Question: The green dot in the picture is the starting point, and the blue dot is the end point. Each move can only go one square to the right or down. How many different simple paths are there?
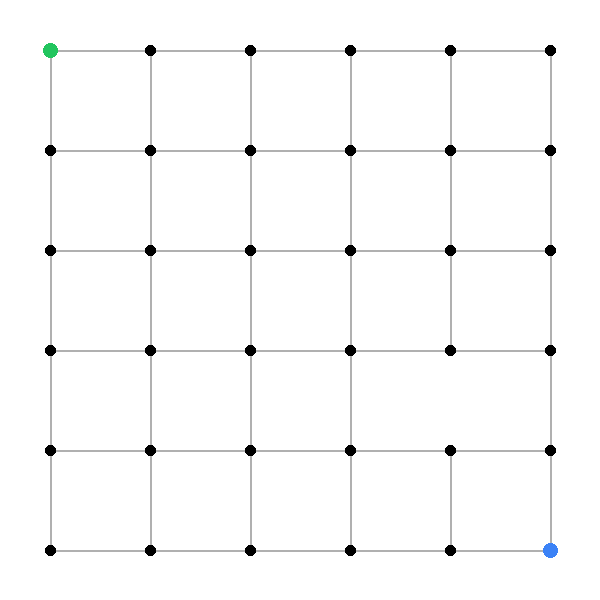
Answer: 182